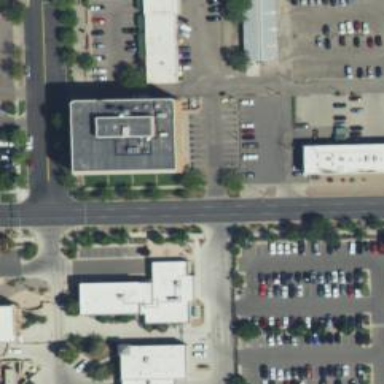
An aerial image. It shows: Parking space is available.